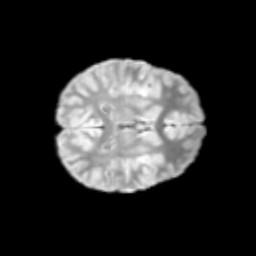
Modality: T2w
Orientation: axial
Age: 10
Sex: female
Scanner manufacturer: siemens
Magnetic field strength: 3 T
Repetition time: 3.8 s
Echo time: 0.07 s